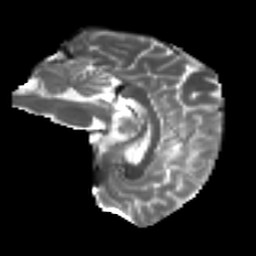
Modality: T2w
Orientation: sagittal
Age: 29
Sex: male
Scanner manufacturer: ge
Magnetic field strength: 3 T
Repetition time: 7.8 s
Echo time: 0.0611 s